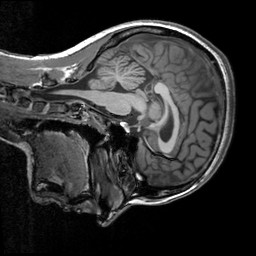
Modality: T1w
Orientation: sagittal
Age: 21
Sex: female
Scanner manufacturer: siemens
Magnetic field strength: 3 T
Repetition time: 2.3 s
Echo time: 0.00303 s